高二 · 解析几何
已知 $D, E, F$ 分别是 $\triangle A B C$ 三边 $A B, B C, C A$ 的中点, 则下列等式不成立的是 ( )
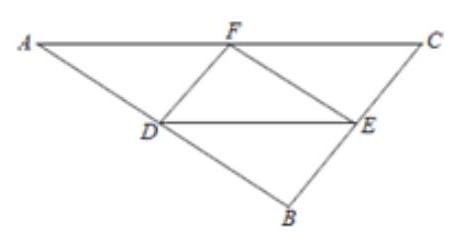
A. $\overrightarrow{F D}+\overrightarrow{D A}=\overrightarrow{F A}$
   B. $\overrightarrow{F D}+\overrightarrow{D E}+\overrightarrow{E F}=0$
   C. $\overrightarrow{D E}+\overrightarrow{D A}=\overrightarrow{E C}$
   D. $\overrightarrow{D A}+\overrightarrow{D E}=\overrightarrow{D F}$
答案: B
解析: 由加法的三角形法则可得, $\overrightarrow{F D}+\overrightarrow{D A}=\overrightarrow{F A}, \overrightarrow{F D}+\overrightarrow{D E}+\overrightarrow{E F}=\overrightarrow{0}, \overrightarrow{D E}+\overrightarrow{D A}=\overrightarrow{E C}$, $\overrightarrow{D A}+\overrightarrow{D E}=\overrightarrow{D F}$ ，故选 B.